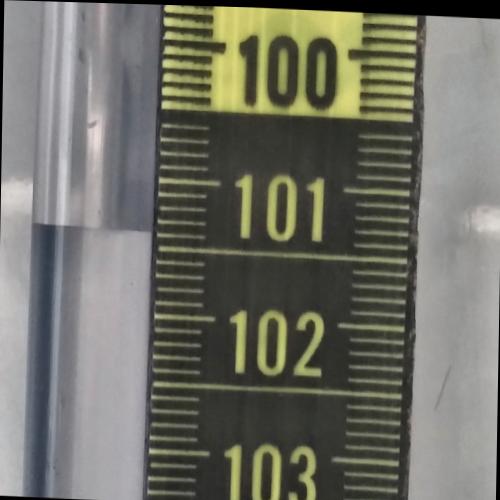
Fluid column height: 101.4 cm